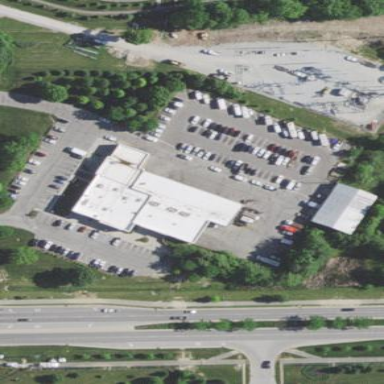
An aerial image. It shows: Retail building in retail area.